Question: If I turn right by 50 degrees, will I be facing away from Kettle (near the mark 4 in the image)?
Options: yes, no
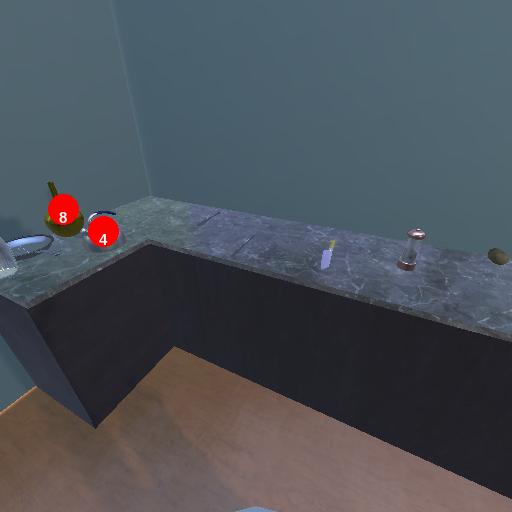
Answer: yes